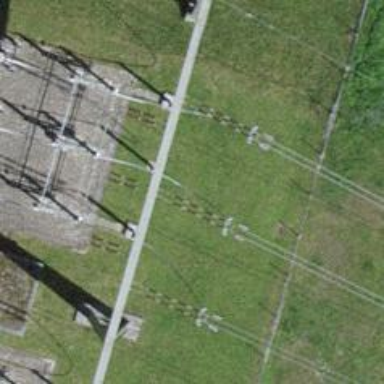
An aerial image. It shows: Three power lines with cables.